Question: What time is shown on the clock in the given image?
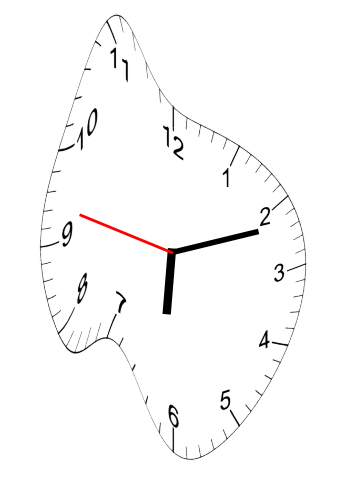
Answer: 06:11:47